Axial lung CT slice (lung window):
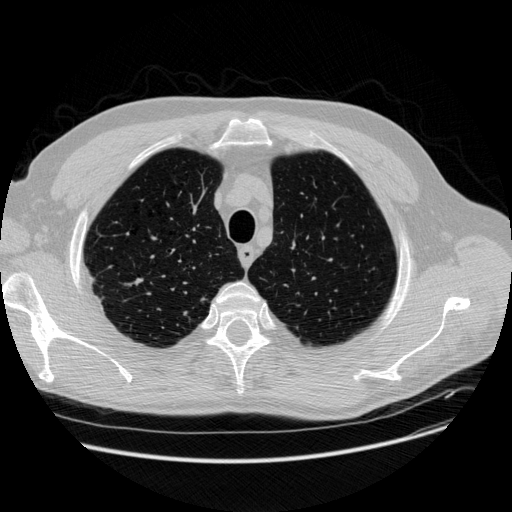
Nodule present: no